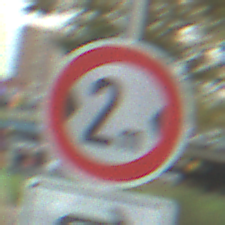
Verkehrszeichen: TatsaechlicheBreite2
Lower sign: RichtungsangabeDurchPfeile5
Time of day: MorningAfternoon
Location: Outdoor (Urban)
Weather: PartlyCloudy
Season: NotSpecified
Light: Natural